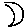
Label: moon